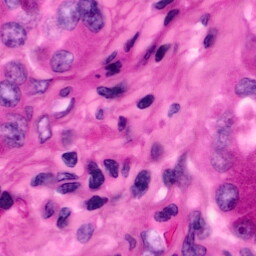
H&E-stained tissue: Pancreatic